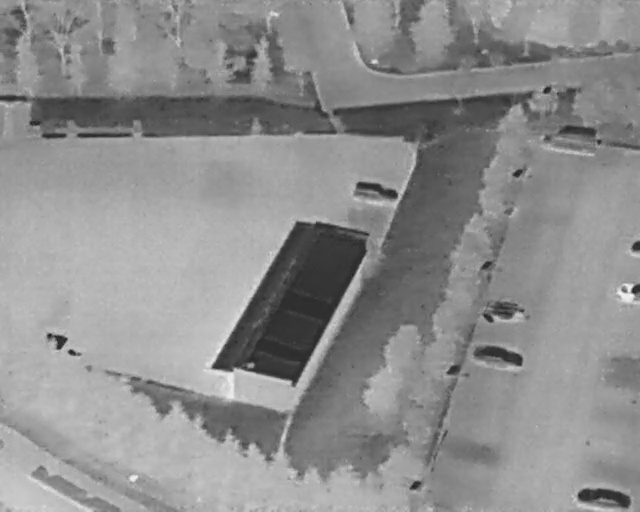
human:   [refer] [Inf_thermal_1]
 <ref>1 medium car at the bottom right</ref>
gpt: <box>[[92, 91, 95, 102, 5]]</box>

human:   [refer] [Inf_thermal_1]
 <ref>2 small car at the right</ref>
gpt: <box>[[97, 47, 100, 49, 2], [96, 54, 99, 59, 2]]</box>

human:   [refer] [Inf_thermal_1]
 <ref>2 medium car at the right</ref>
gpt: <box>[[77, 56, 81, 65, 2], [76, 64, 79, 74, 9]]</box>

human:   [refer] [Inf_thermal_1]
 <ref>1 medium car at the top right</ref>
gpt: <box>[[86, 21, 91, 32, 7]]</box>